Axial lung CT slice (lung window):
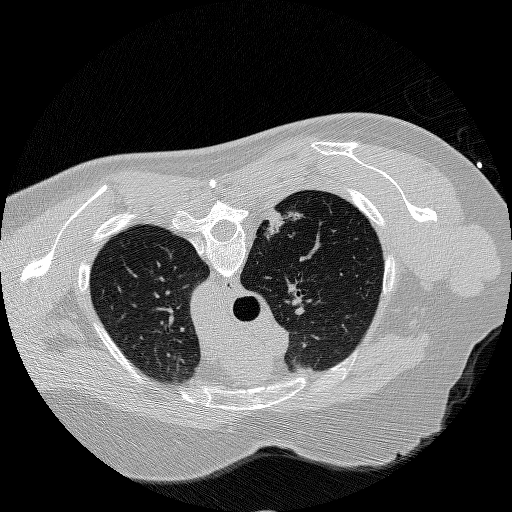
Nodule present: yes
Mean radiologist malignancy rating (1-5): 5